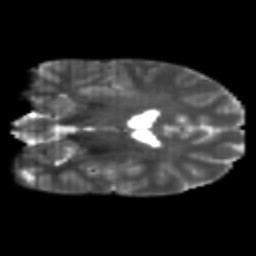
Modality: T2w
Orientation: coronal
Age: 22
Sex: male
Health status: healthy
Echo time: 0.074 s